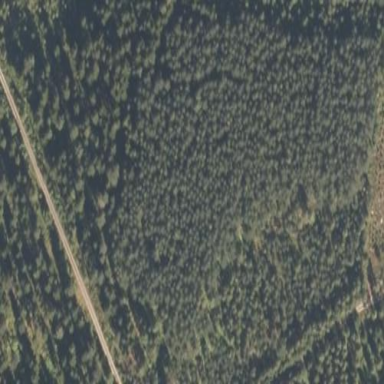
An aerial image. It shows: Forest area.